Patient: sex F, age 31
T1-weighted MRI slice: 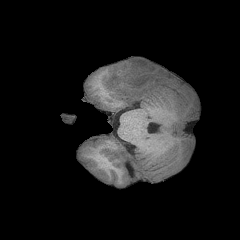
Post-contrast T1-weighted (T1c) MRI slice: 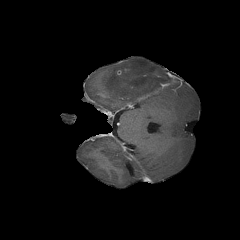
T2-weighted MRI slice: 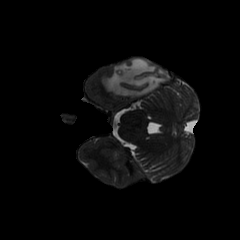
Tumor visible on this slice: yes
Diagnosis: Glioblastoma, IDH-wildtype
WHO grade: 4